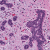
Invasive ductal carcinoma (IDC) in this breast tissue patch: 0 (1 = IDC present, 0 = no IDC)